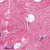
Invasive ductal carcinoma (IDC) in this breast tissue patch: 0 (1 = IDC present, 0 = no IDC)